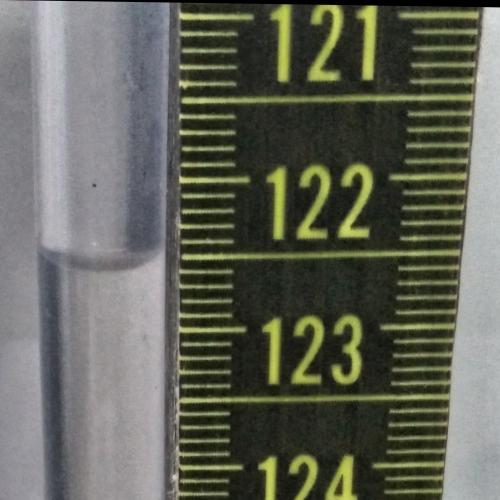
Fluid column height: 122.5 cm